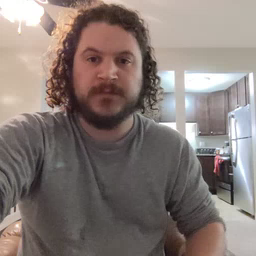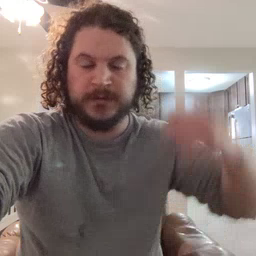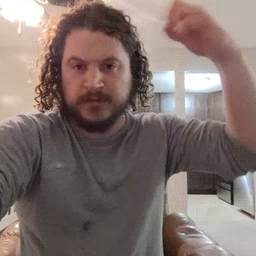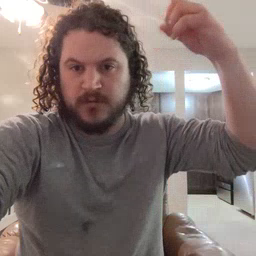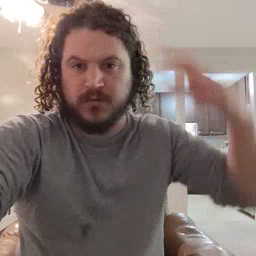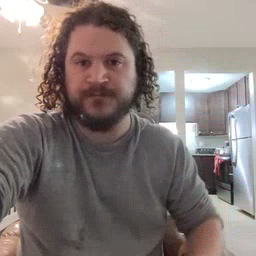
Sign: shower